Question: I have a data frame created the following way.
'''
library(ggplot2)
x <- data.frame(letters[1:10],abs(rnorm(10)),abs(rnorm(10)),type="x")
y <- data.frame(letters[1:10],abs(rnorm(10)),abs(rnorm(10)),type="y")
# in reality the number of row could be larger than 10 for each x and y
all <- rbind(x,y)
colnames(all) <- c("name","val1","val2","type")
'''
What I want to do is to create a faceted ggplot that looks roughly like this:

Hence each facet above is the correlation plot of the following:
'''
# Top left facet
subset(all,type=="x")$val1
subset(all,type=="y")$val1
# Top right facet
subset(all,type=="x")$val1
subset(all,type=="y")$val2
# ...etc..
'''
But I'm stuck with the following code:
'''
p <- ggplot(all, aes(val1, val2))+ geom_smooth(method = "lm") + geom_point() +
facet_grid(type ~ )
# Calculate correlation for each group
cors <- ddply(all, c(type ~ ), summarise, cor = round(cor(val1, val2), 2))
p + geom_text(data=cors, aes(label=paste("r=", cor, sep="")), x=0.5, y=0.5)
'''
What's the right way to do it?
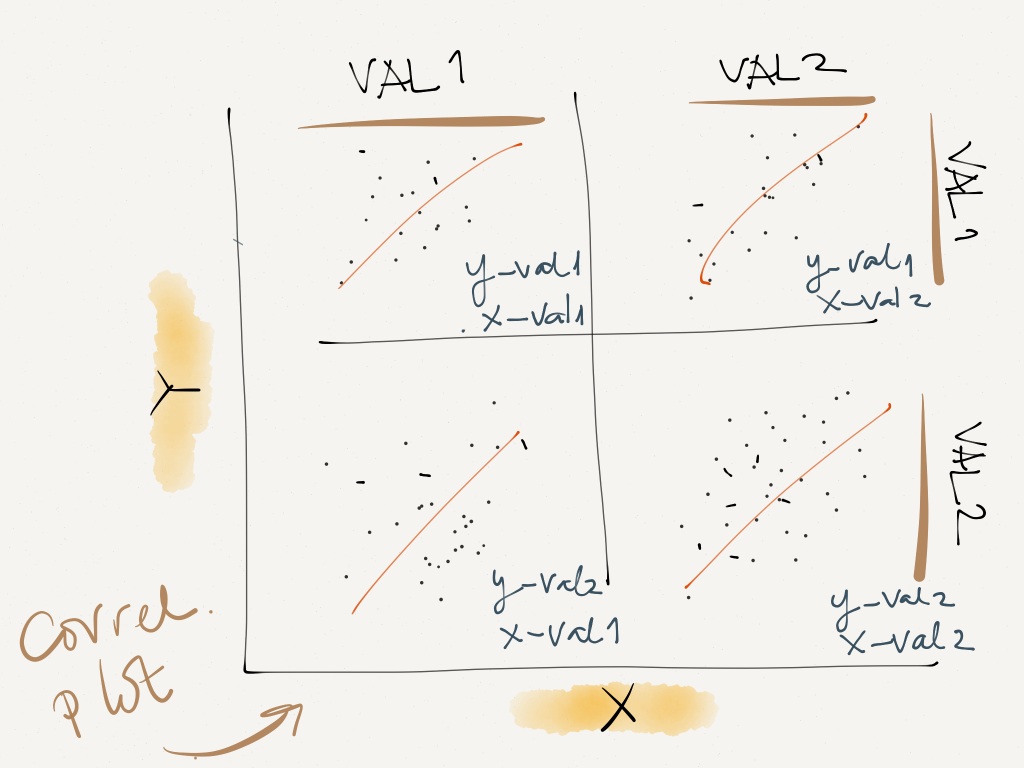
Answer: Some of your code was incorrect. This works for me:
'''
p <- ggplot(all, aes(val1, val2))+ geom_smooth(method = "lm") + geom_point() +
facet_grid(~type)
# Calculate correlation for each group
cors <- ddply(all, .(type), summarise, cor = round(cor(val1, val2), 2))
p + geom_text(data=cors, aes(label=paste("r=", cor, sep="")), x=1, y=-0.25)
'''

Following OP's comment and edit. The idea is to re-create the data with all four combinations and then facet.
'''
# I consider the type in your previous data to be xx and yy
dat <- data.frame(val1 = c(rep(all$val1[all$type == "x"], 2),
rep(all$val1[all$type == "y"], 2)),
val2 = rep(all$val2, 2),
grp1 = rep(c("x", "x", "y", "y"), each=10),
grp2 = rep(c("x", "y", "x", "y"), each=10))
p <- ggplot(dat, aes(val1, val2)) + geom_point() + geom_smooth(method = "lm") +
facet_grid(grp1 ~ grp2)
cors <- ddply(dat, .(grp1, grp2), summarise, cor = round(cor(val1, val2), 2))
p + geom_text(data=cors, aes(label=paste("r=", cor, sep="")), x=1, y=-0.25)
'''